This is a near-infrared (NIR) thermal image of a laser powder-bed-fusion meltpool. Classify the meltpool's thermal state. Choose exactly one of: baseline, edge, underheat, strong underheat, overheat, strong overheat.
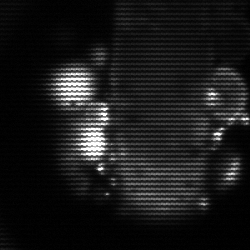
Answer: strong underheat